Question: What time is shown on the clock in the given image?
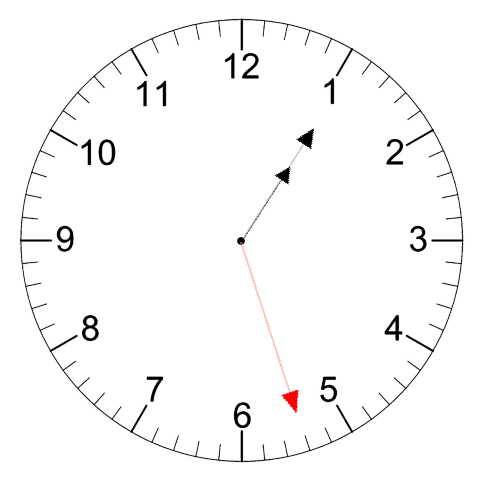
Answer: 01:05:27